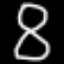
Label: hourglass